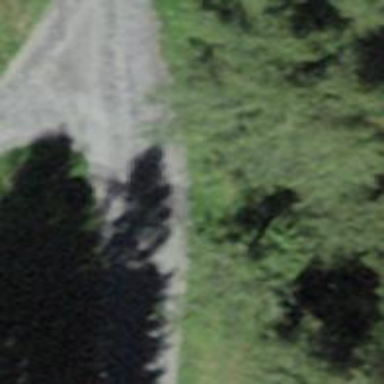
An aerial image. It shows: Gravel track with grade2 quality.